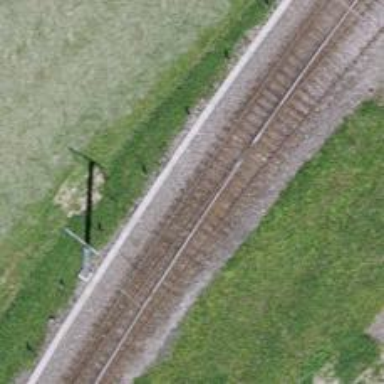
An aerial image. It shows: Railway switch.